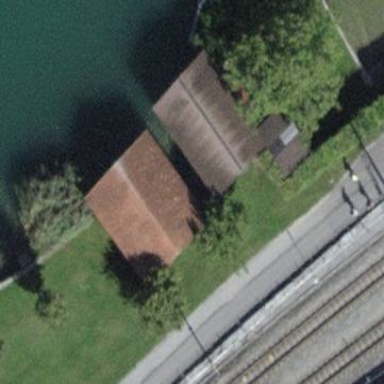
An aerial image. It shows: Boathouse building.